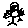
Label: bird